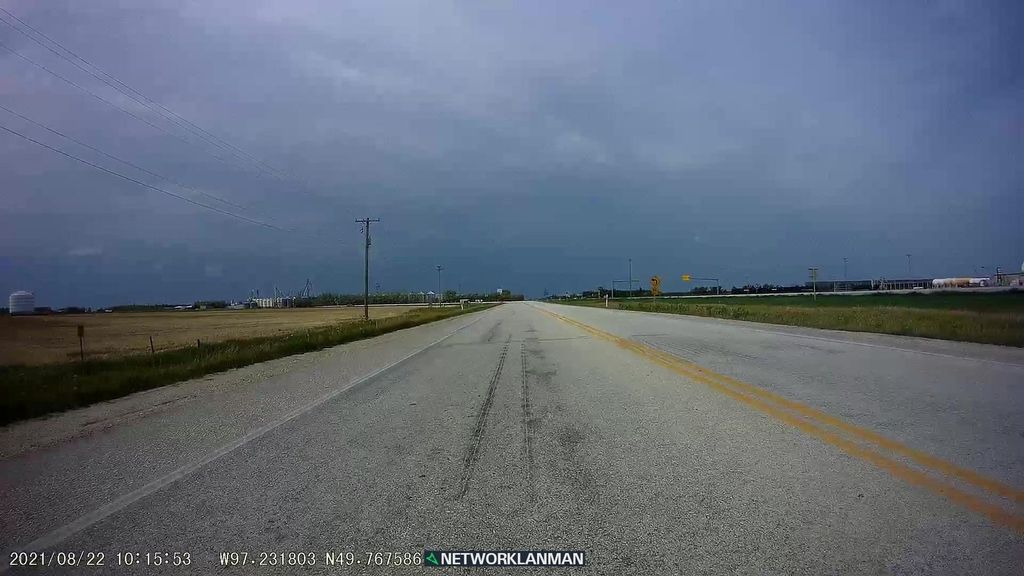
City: winnipeg